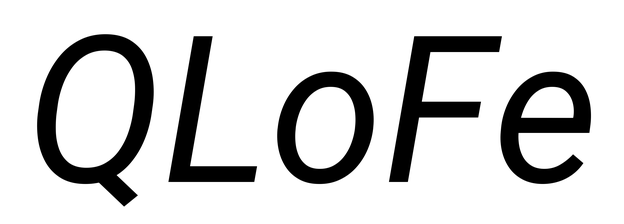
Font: Roboto-Italic_Italic